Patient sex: M
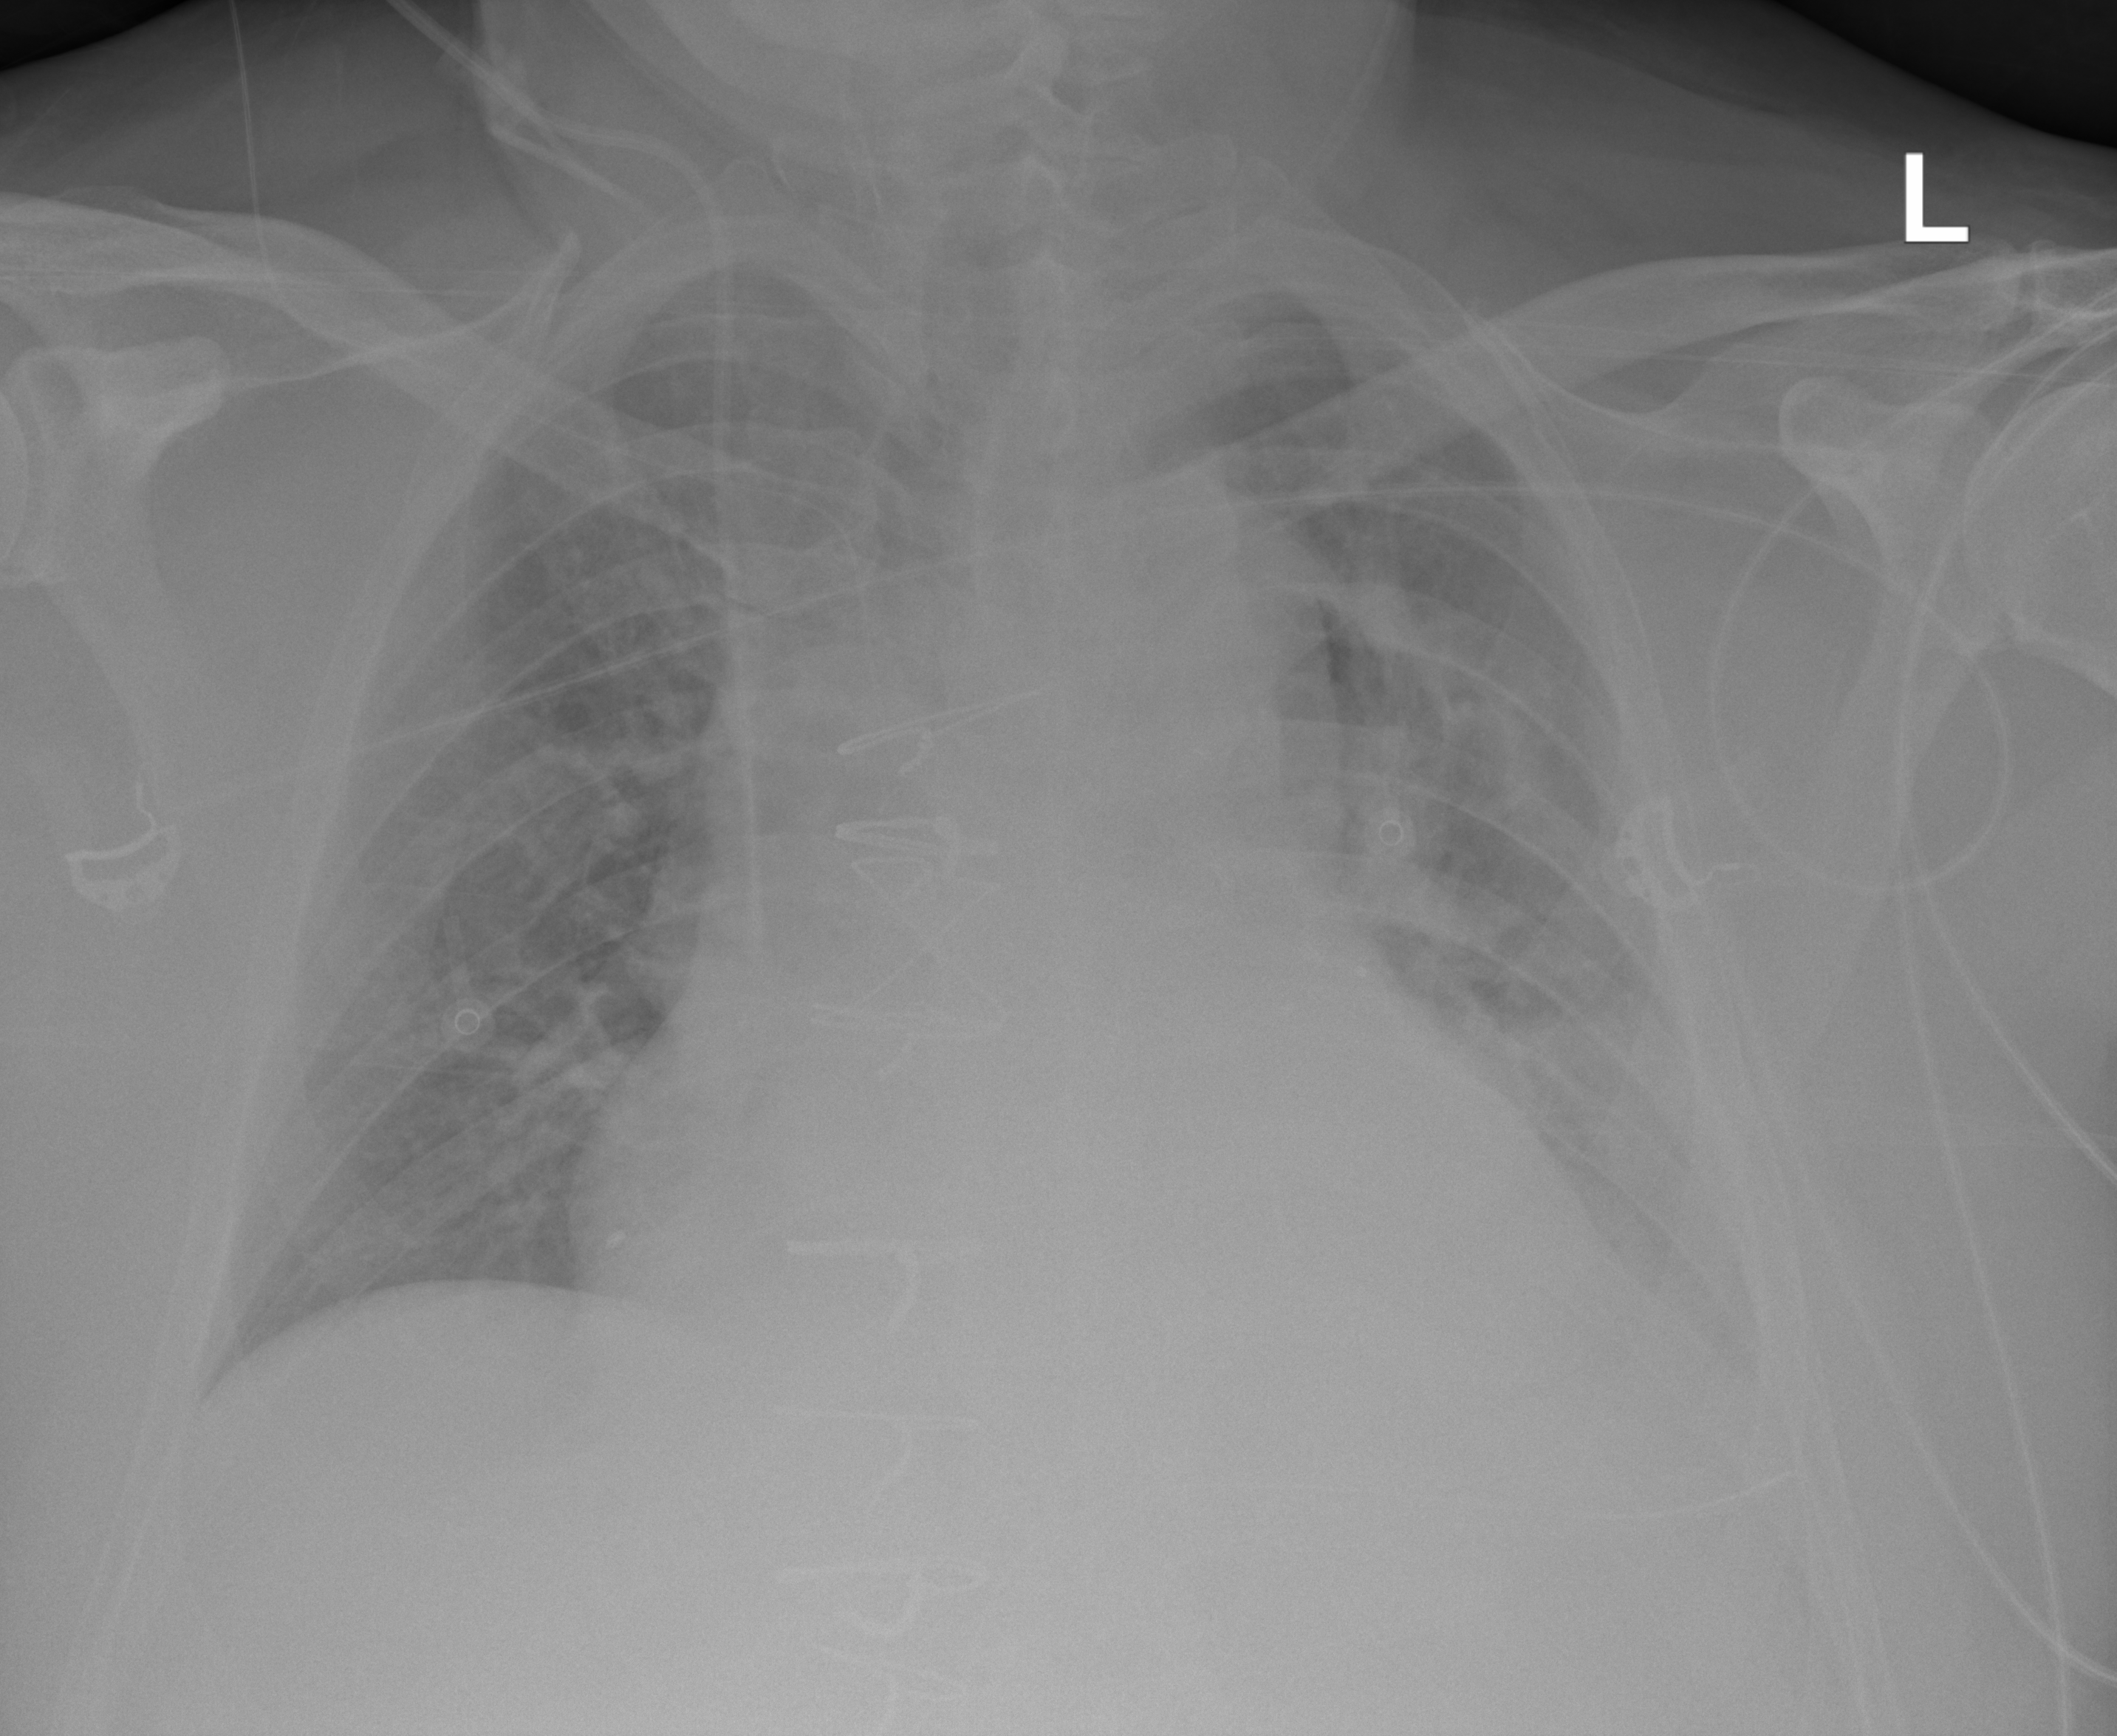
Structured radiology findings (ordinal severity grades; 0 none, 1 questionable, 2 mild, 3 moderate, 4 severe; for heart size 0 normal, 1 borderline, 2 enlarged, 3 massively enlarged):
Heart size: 2
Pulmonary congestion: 2
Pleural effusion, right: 0
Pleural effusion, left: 2
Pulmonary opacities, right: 0
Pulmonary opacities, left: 2
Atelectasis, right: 0
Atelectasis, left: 2